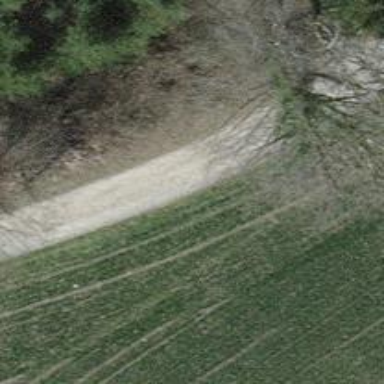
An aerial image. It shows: Compacted track with grade2 level.